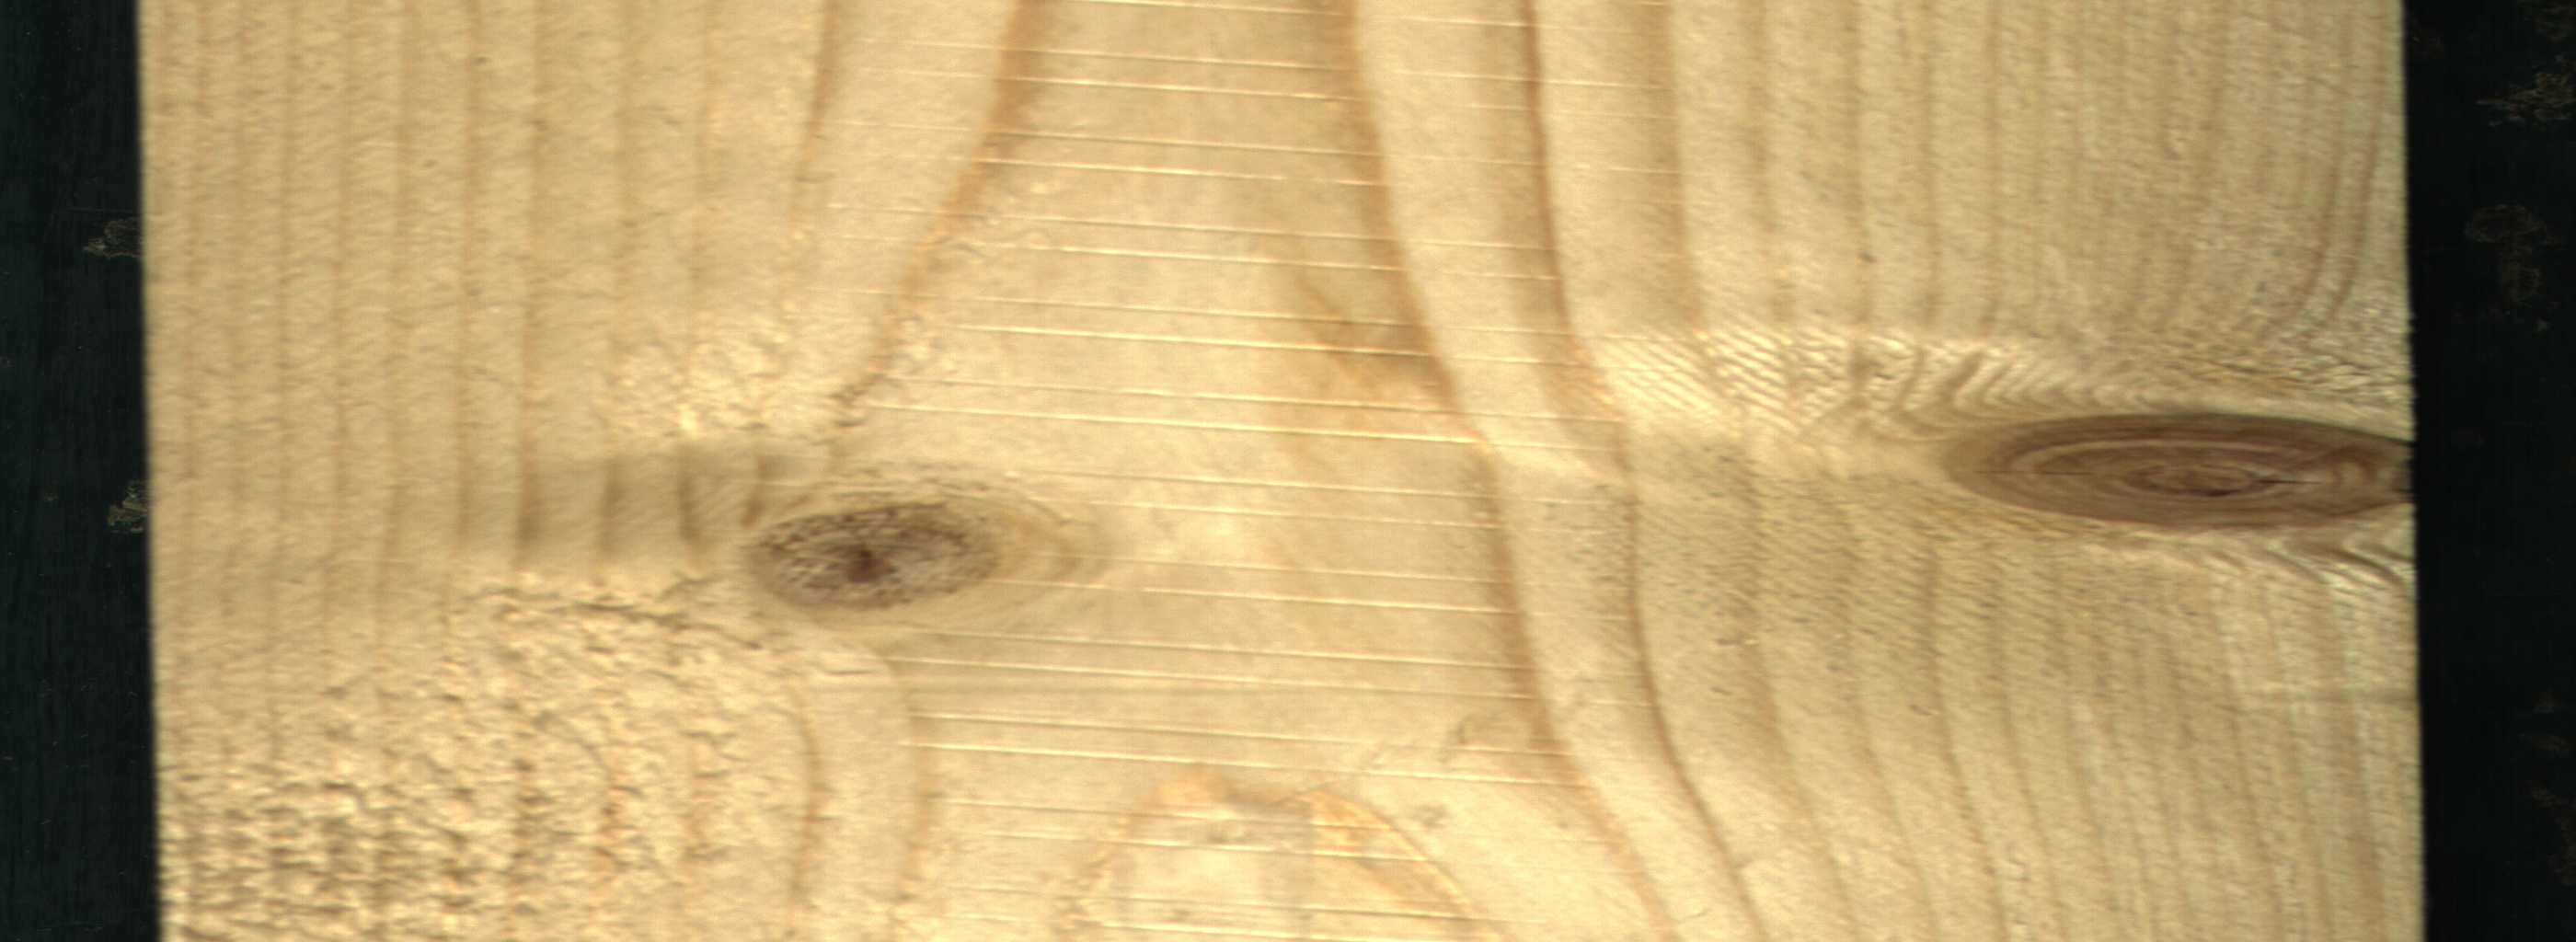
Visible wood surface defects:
Dead_Knot
Live_Knot